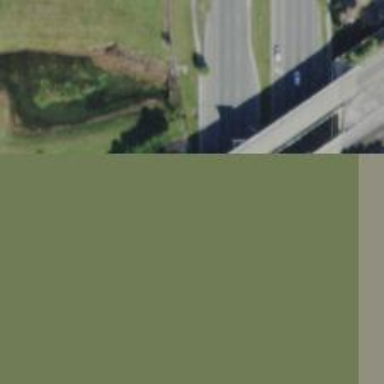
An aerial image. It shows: Bridge over motorway link with parclo junction.